Question: 1. I generated a new jekyll site with jekyll new simple-site
2. The site looks ok in the localhost. It's the default, dummy site that's generated anyways.
3. I pushed it to gh-pages branch of a repo.
Now the site shows up under github.io/ but with HUGE icons.
The svg icons for github and twitter in the default jekyll generated site span the whole width of the page. They should be 16px or so.
Similarly 3 huge blocks appear in the top. They, again, are svg, which are supposed to be thin lines.
Here's my site: <URL>
(repo: <URL>

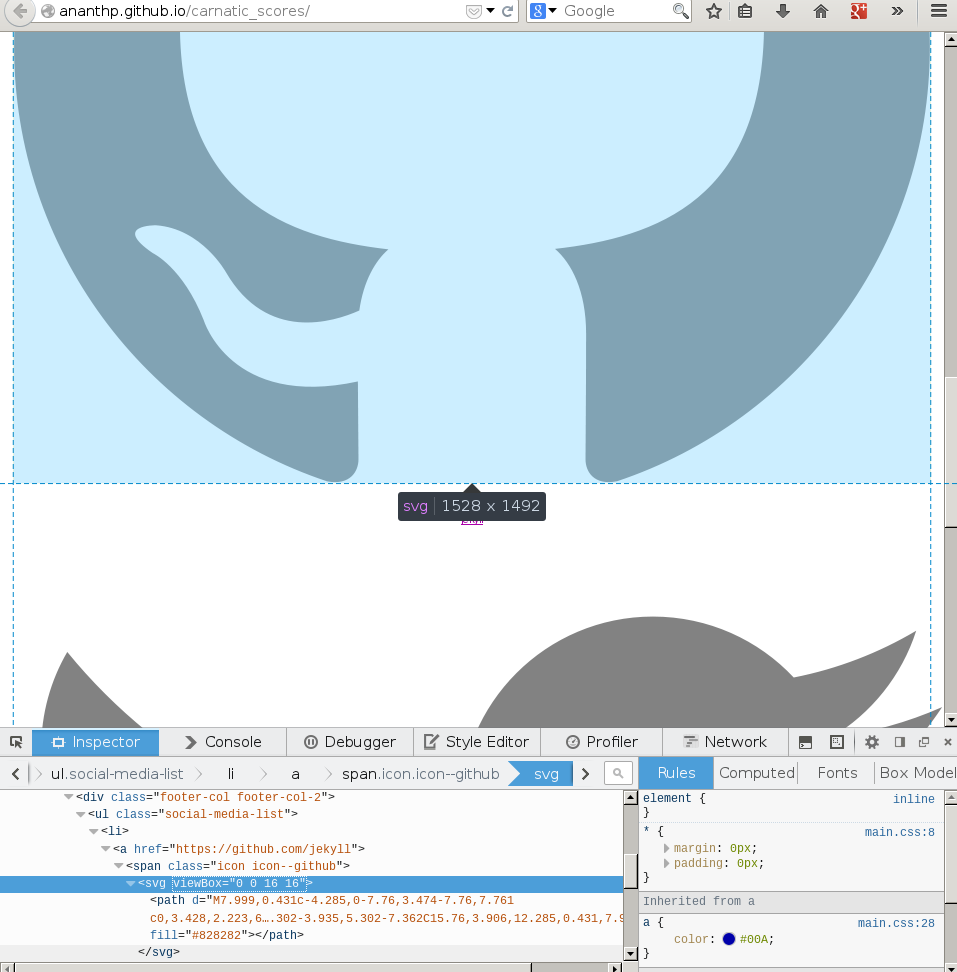
Answer: As your site is not at the root of the domain ananthp.github.io/ but in a "directory" carnatic_scores/, you have to set 'baseurl' variable in your _config.yml file.
'''
baseurl: '/carnatic_scores'
'''
Edit: some explanations
In _includes/head.html you can see this :
'''
<link rel="stylesheet" href="{{ "/css/main.css" | prepend: site.baseurl }}">
'''
which is equivalent to
'''
<link rel="stylesheet" href="{{ site.baseurl }}/css/main.css">
'''
With 'baseurl' set to (default) your relative url is , which is resolved as <URL> by your browser = 404 not found.
With 'baseurl' set to your relative url is , which is resolved as <URL> by your browser = your cool css !
That's true for all assets (css, js and image) :
'''
<script src="{{ site.baseurl }}/path_to_scripts/script.js"></script>
<img src="{{ site.baseurl }}/path_to_images/image.jpg">
or in markdown

'''